Question: I want to do this:
'''
.class
{
color: green;
}
'''
On the highlighted item.
Please note, I cannot use the class ".k-in" because it's used elsewhere in this DIV. Also note that the children items are also a span element so I can't use span either.

I want to select ALL of the items that are structured the same as the highlighted item (notice that there are 4 "parent" list items in this DOM so I need to run a color green on each of the parents.
Can anyone give me a hand?
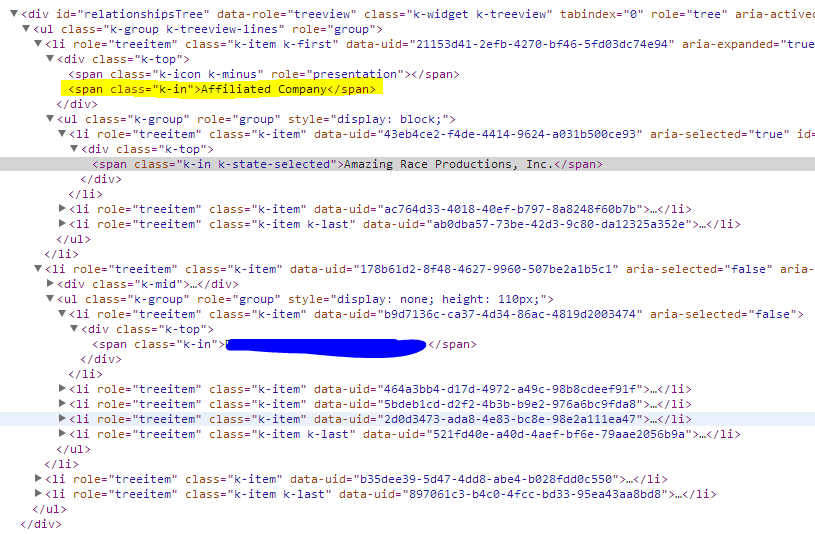
Answer: '''
#relationshipsTree>ul>li>div>span{
color: green;
}
'''
Right Click copy css path when clicking on an element in firebug will give you what you're looking for.